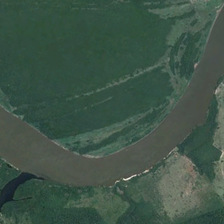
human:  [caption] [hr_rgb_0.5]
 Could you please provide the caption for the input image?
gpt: many green plants are in two sides of a curved black river .

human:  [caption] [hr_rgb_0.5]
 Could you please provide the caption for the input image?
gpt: many green plants are in two sides of a curved black river .

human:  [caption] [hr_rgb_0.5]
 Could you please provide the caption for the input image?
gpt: many green plants are in two sides of a curved black river .

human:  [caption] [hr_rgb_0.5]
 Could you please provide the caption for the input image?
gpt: many green plants are in two sides of a curved black river .

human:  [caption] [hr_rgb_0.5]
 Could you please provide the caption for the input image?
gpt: many green plants are in two sides of a curved black river .